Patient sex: M
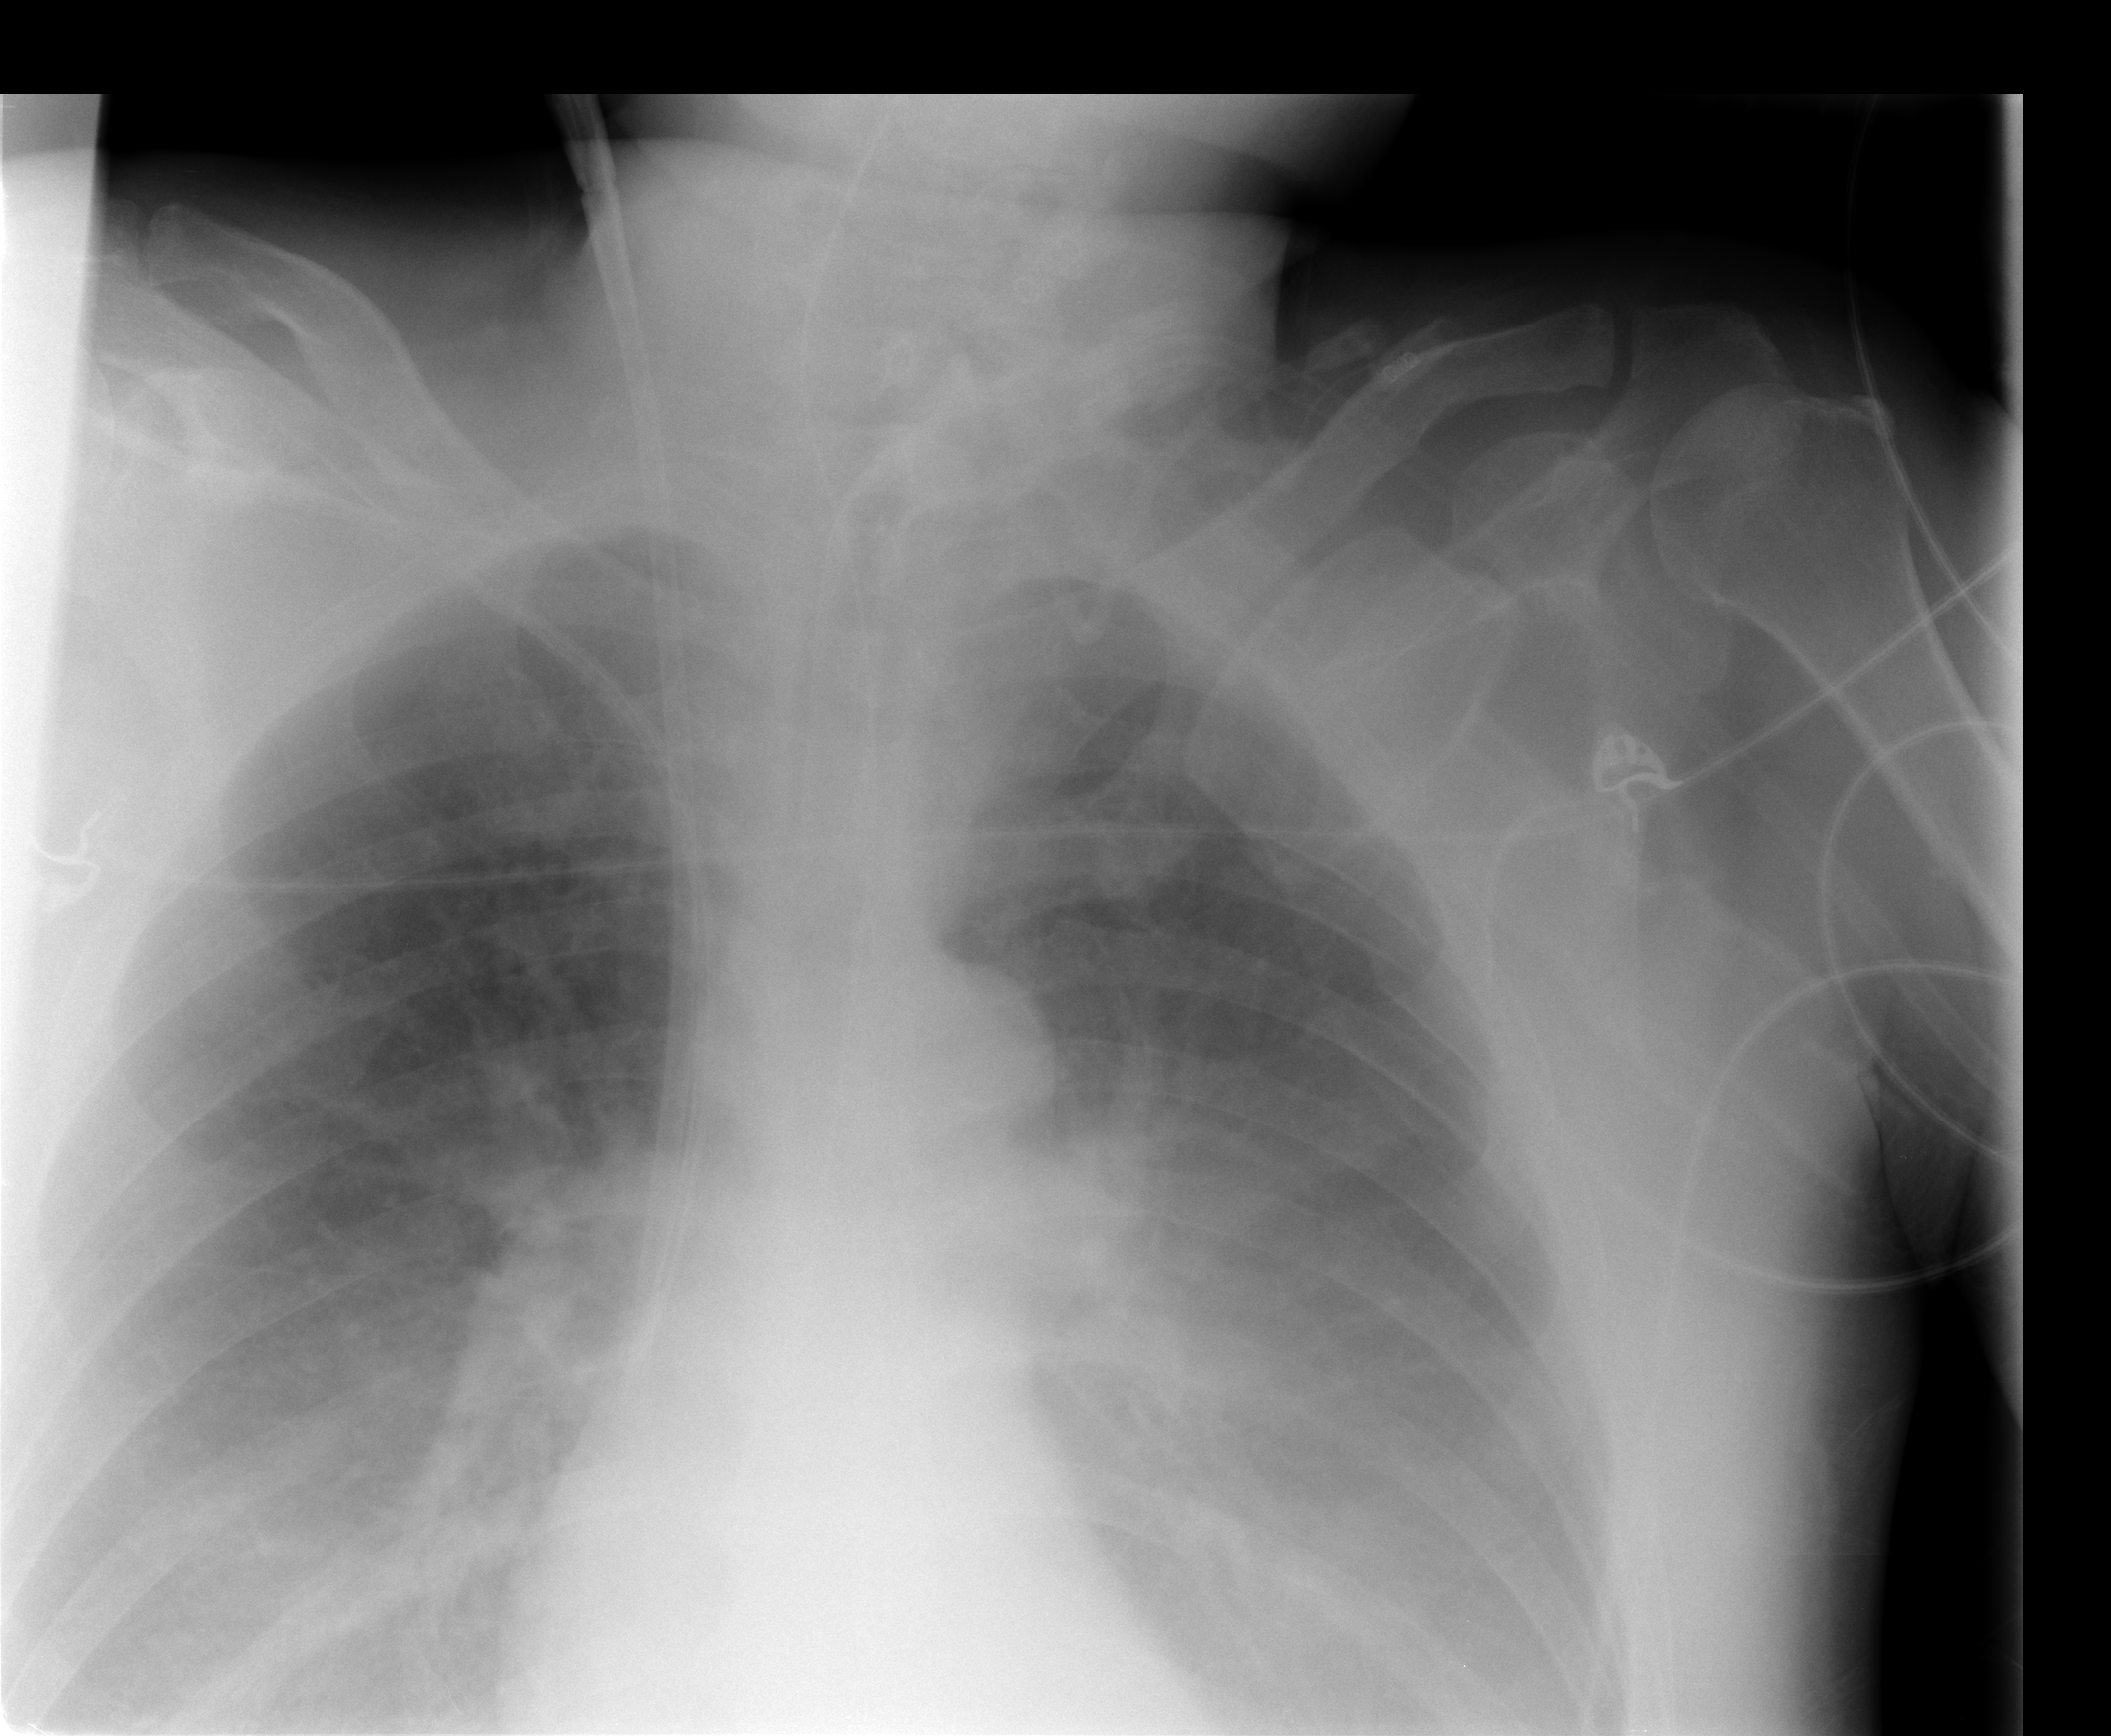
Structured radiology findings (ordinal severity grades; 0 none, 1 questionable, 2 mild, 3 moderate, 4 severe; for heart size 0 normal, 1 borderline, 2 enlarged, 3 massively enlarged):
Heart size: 0
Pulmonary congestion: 0
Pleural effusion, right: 2
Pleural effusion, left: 2
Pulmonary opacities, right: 0
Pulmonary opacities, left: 0
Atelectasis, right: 2
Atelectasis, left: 2